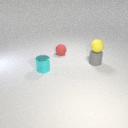
small gray rubber cylinder below small yellow rubber sphere